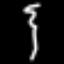
Label: squiggle